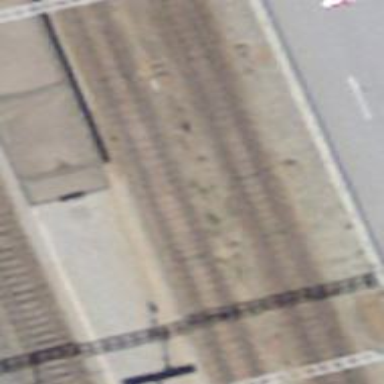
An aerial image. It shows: Single railway track with electrified contact line.